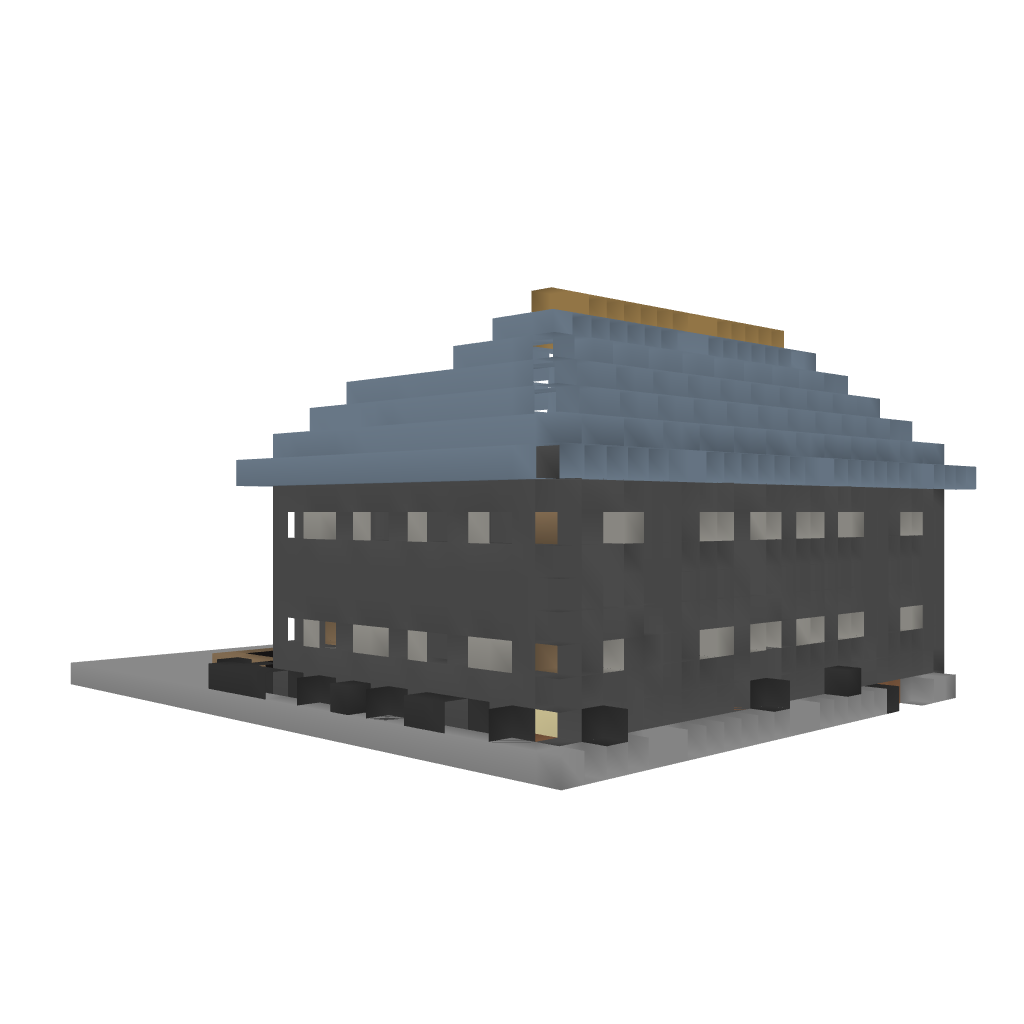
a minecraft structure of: Wooden Mansion